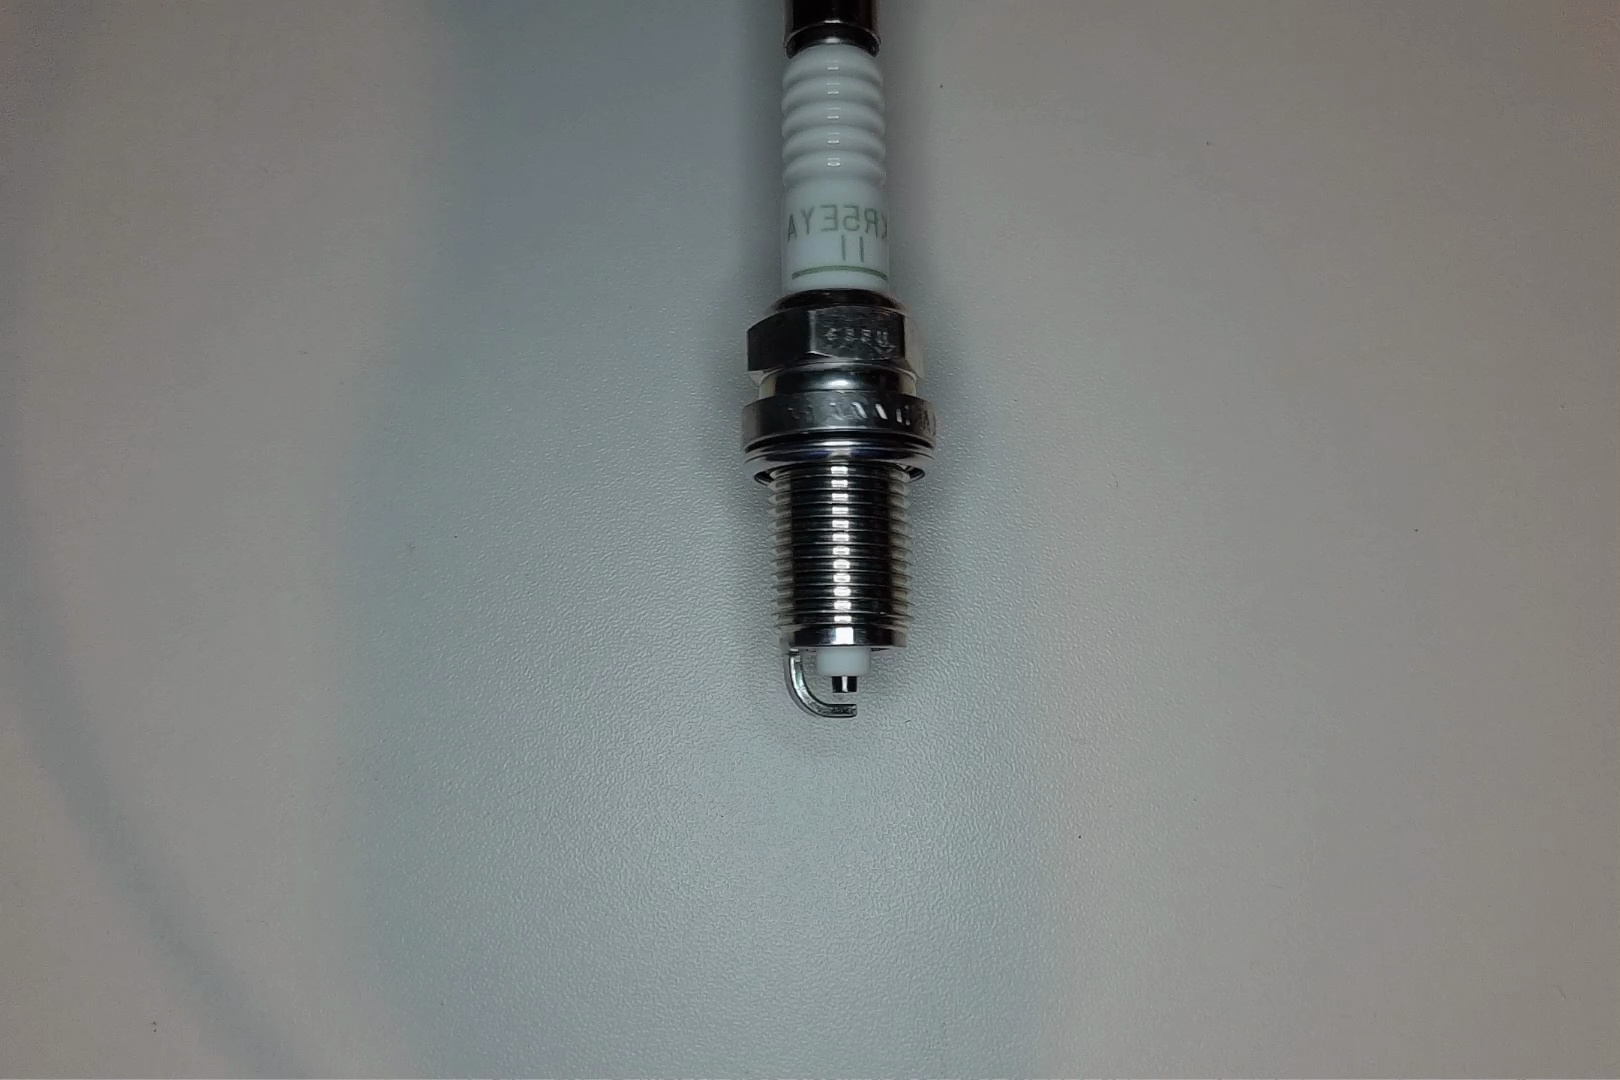
Label: no anomaly